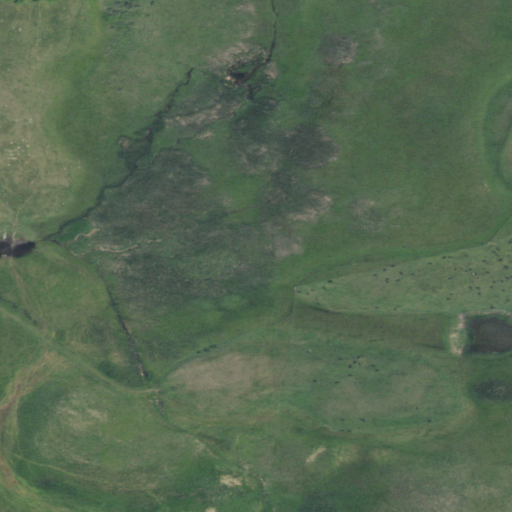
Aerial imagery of valley in North Dakota named Trappers Coulee containing pasture, herbaceous wetlands, and grassland